Question:
Why does the zoom control show like this? It only happens on QVGA resolution smulator. It works perfectly on HVGA resolution.
This is the code that I used.
'''
ZoomControls zoomControls = (ZoomControls) findViewById(R.id.zoomcontrols);
zoomControls.setOnZoomInClickListener(new View.OnClickListener() {
public void onClick(View v) {
mc.zoomIn();
}
});
zoomControls.setOnZoomOutClickListener(new View.OnClickListener() {
public void onClick(View v) {
mc.zoomOut();
}
});
'''
'zoomcontrols' defined in xml as:
'''
<ZoomControls android:id="@+id/zoomcontrols"
android:layout_width="wrap_content"
android:layout_height="wrap_content"
android:layout_alignParentBottom="true"
android:layout_centerHorizontal="true"/>
'''
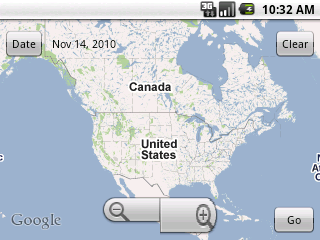
Answer: Shouldn't be nothing wrong with your code. It could be a emulator bug. You should test it on a real device if you can.
It seems you are not the only one. <URL>